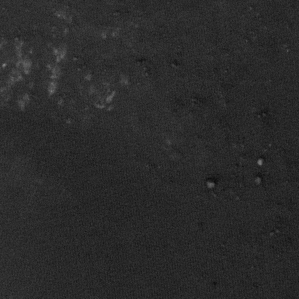
Label: frost